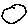
Label: moon